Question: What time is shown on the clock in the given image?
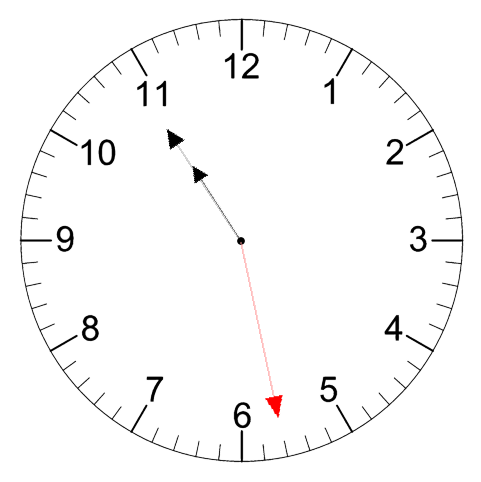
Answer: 10:54:28